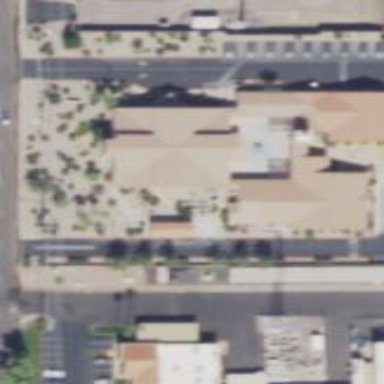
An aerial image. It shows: Building.